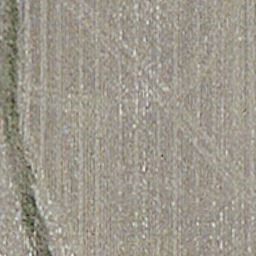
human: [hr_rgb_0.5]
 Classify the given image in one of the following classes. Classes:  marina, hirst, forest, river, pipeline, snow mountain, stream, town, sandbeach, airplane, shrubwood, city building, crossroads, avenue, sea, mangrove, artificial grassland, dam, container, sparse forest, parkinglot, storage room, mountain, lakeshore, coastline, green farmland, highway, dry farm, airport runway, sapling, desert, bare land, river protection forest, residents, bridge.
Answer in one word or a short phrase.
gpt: dry farm